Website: macys
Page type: delivery-shipping
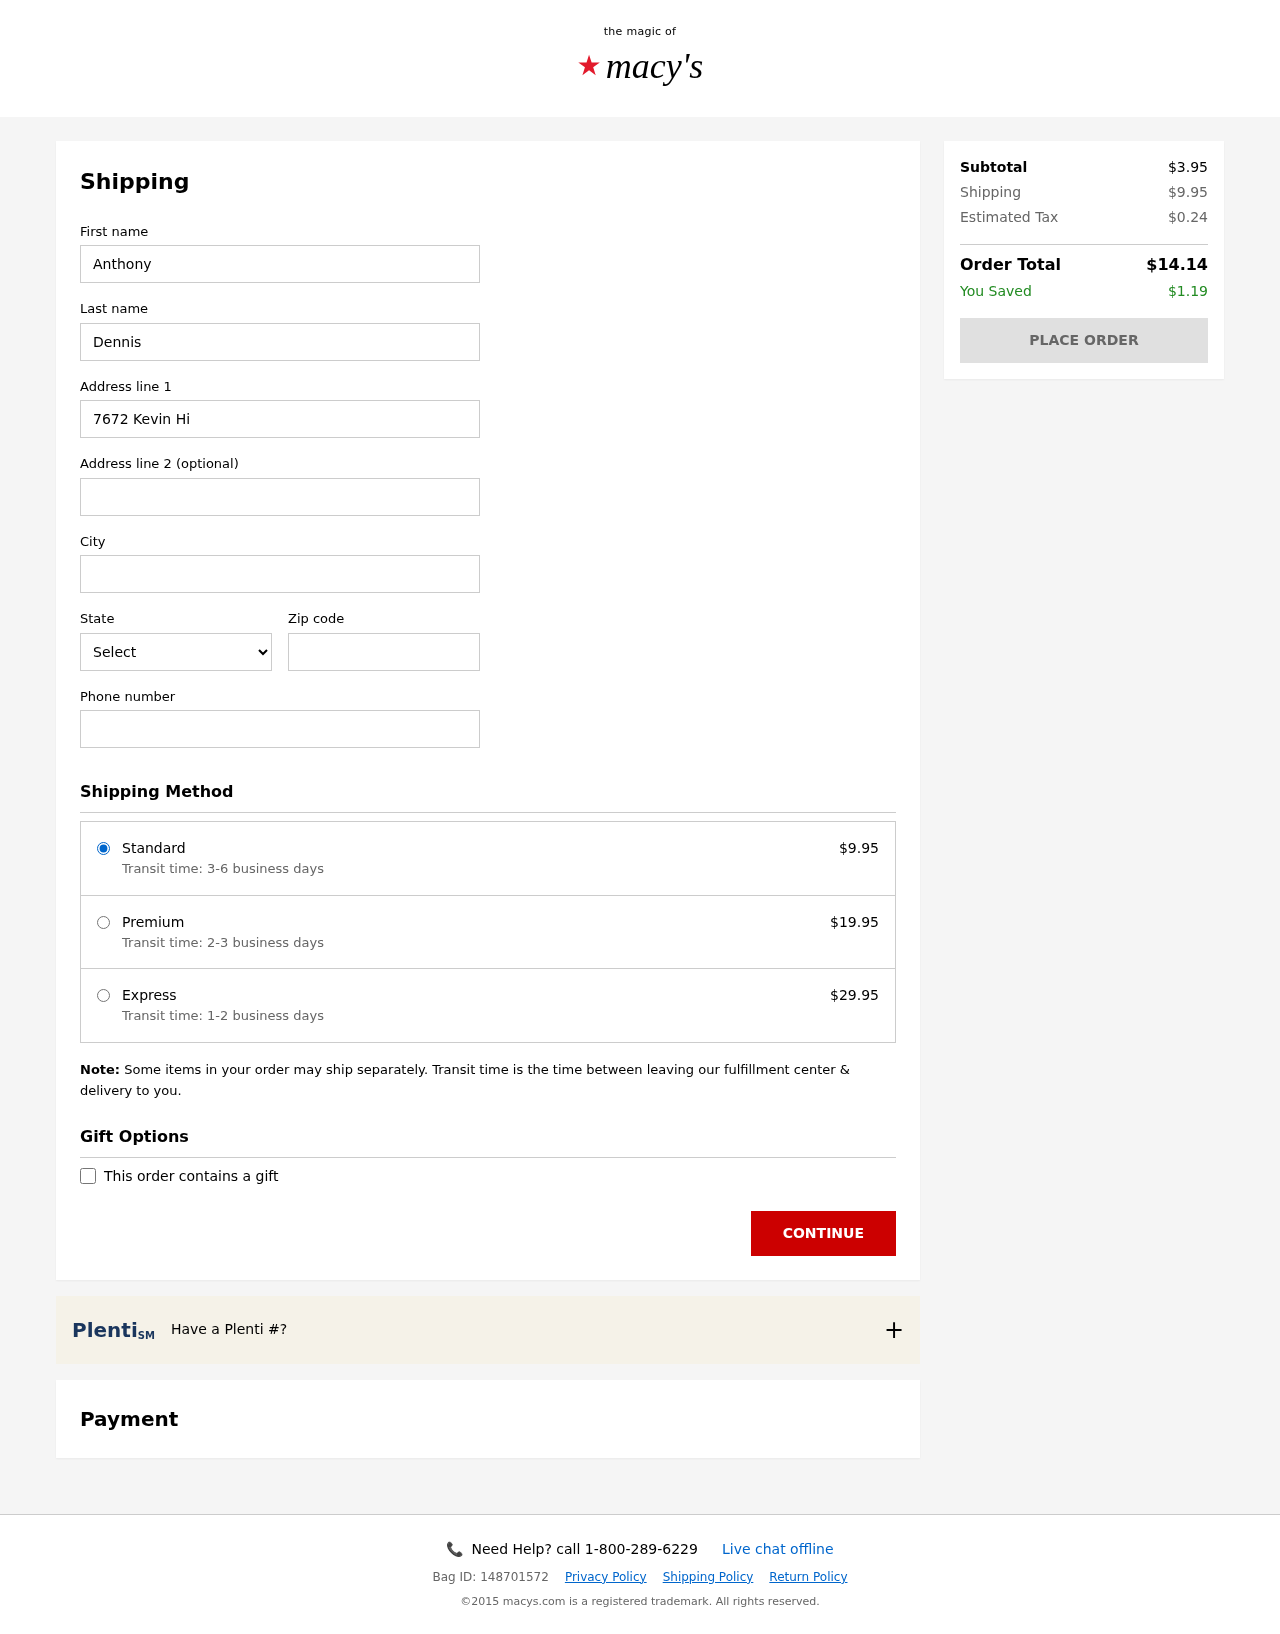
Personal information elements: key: PII_CITY
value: New Kevinbury
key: PII_FIRSTNAME
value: Anthony
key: PII_LASTNAME
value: Dennis
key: PII_PHONE
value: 3767963417
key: PII_POSTCODE
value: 88651
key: PII_STATE_ABBR
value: AZ
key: PII_STREET
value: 7672 Kevin Hills Suite 663
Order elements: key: ORDER_SHIPPING_COST
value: $9.95
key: ORDER_SHIPPING_PREMIUM
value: $19.95
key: ORDER_SHIPPING_EXPRESS
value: $29.95
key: ORDER_SUBTOTAL
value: $3.95
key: ORDER_TAX
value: $0.24
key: ORDER_TOTAL
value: $14.14
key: ORDER_SAVINGS
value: $1.19